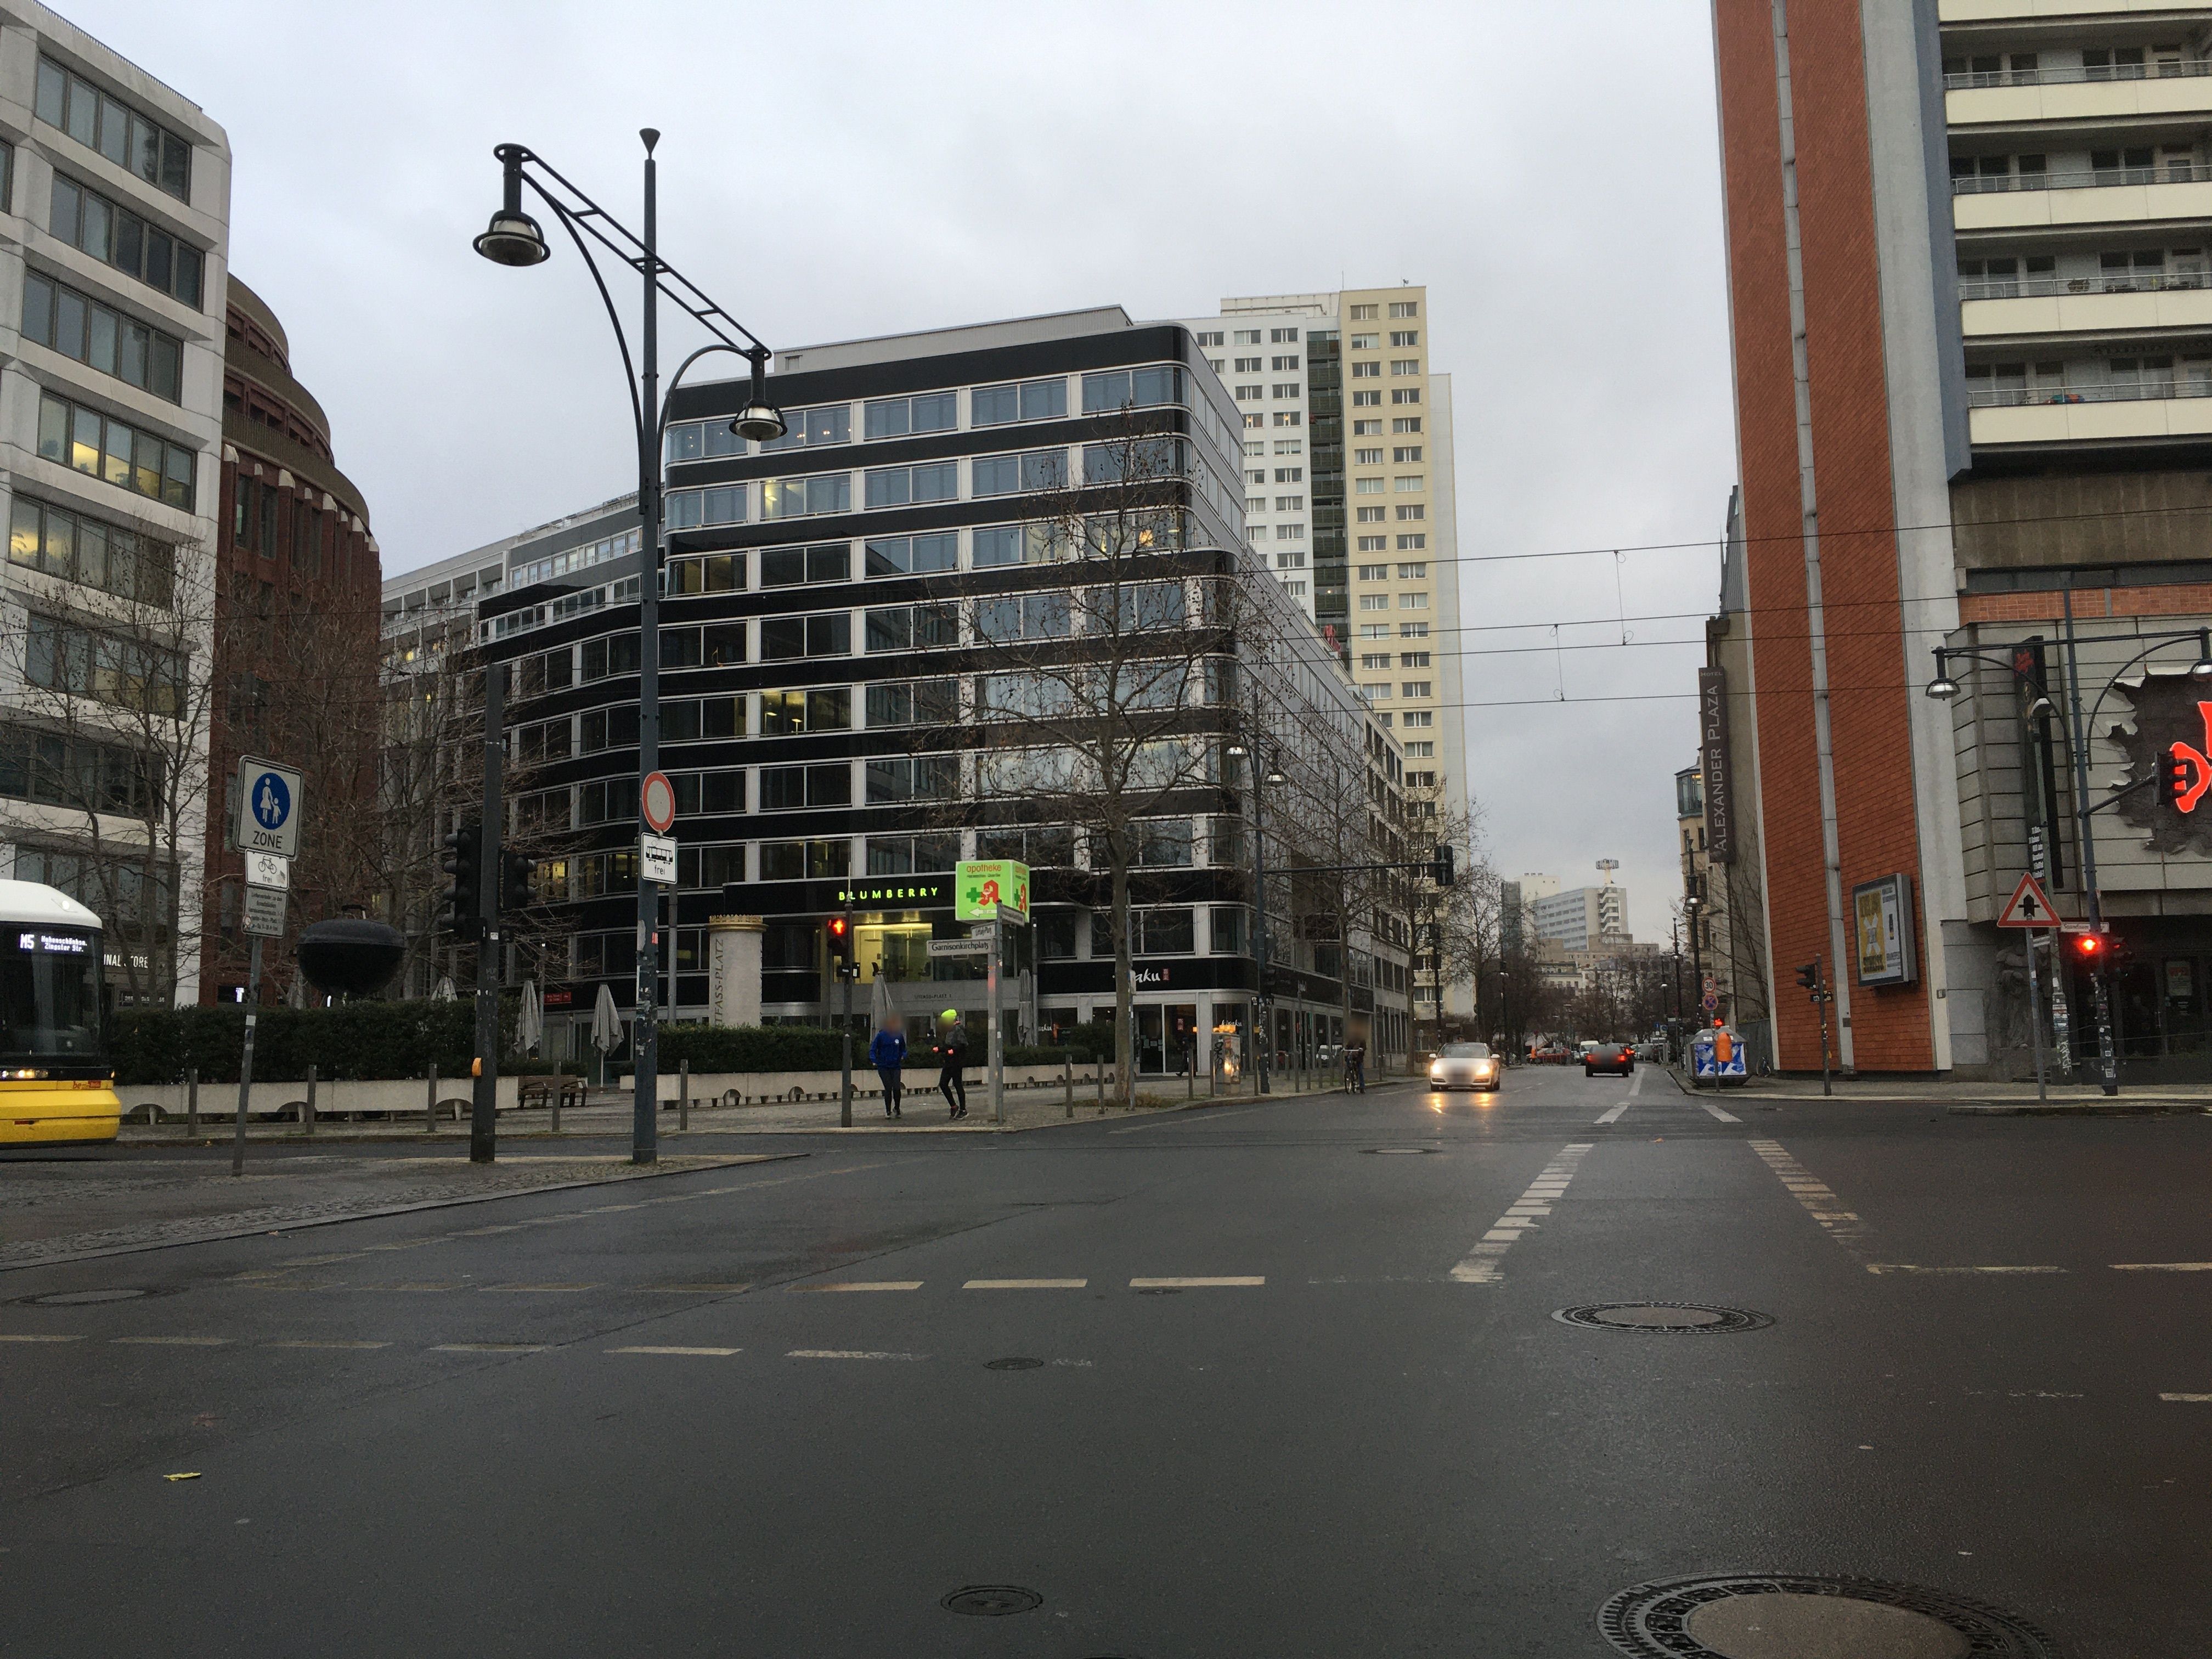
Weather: cloudy
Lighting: day
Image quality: good
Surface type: driving surface
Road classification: footway
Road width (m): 9.3
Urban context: urban centre
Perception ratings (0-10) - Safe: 6.09, Lively: 8.27, Beautiful: 6.18, Boring: 0.55, Depressing: 7.8, Wealthy: 8.37